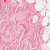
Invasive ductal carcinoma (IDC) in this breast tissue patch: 0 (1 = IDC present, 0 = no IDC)